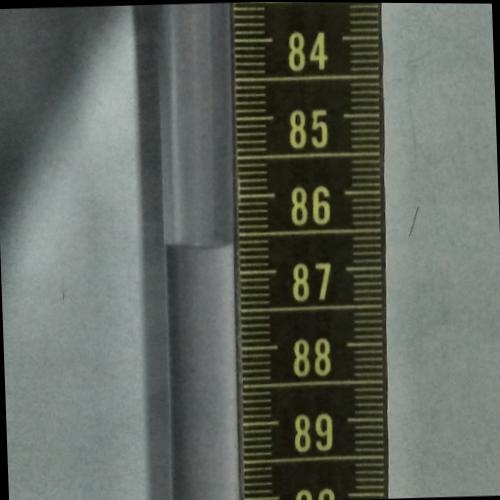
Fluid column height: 86.6 cm